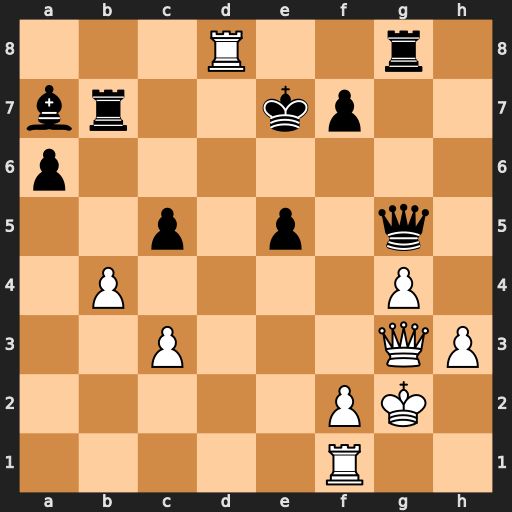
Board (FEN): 3R2r1/br2kp2/p7/2p1p1q1/1P4P1/2P3QP/5PK1/5R2
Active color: w
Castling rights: -
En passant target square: -
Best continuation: Rxg8 Qxg8 Qxe5+